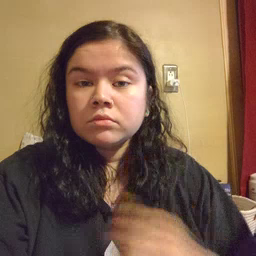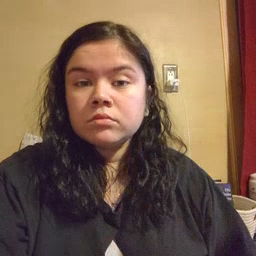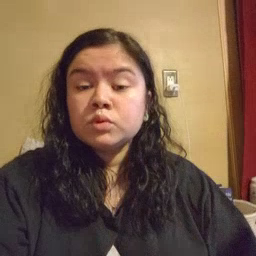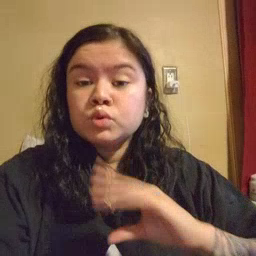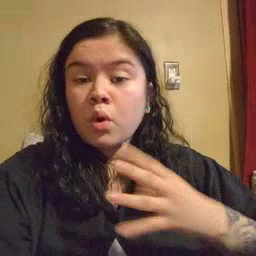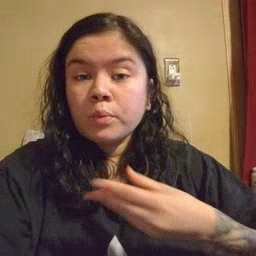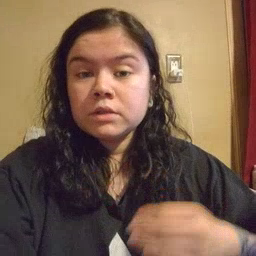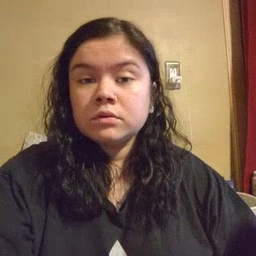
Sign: story